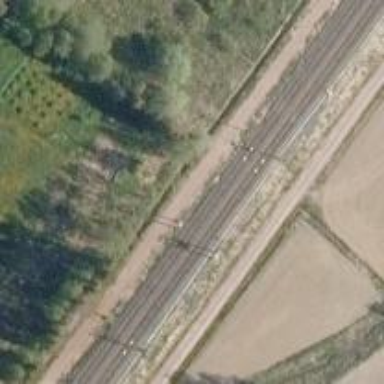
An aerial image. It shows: Railway track with continuous electrified contact line.